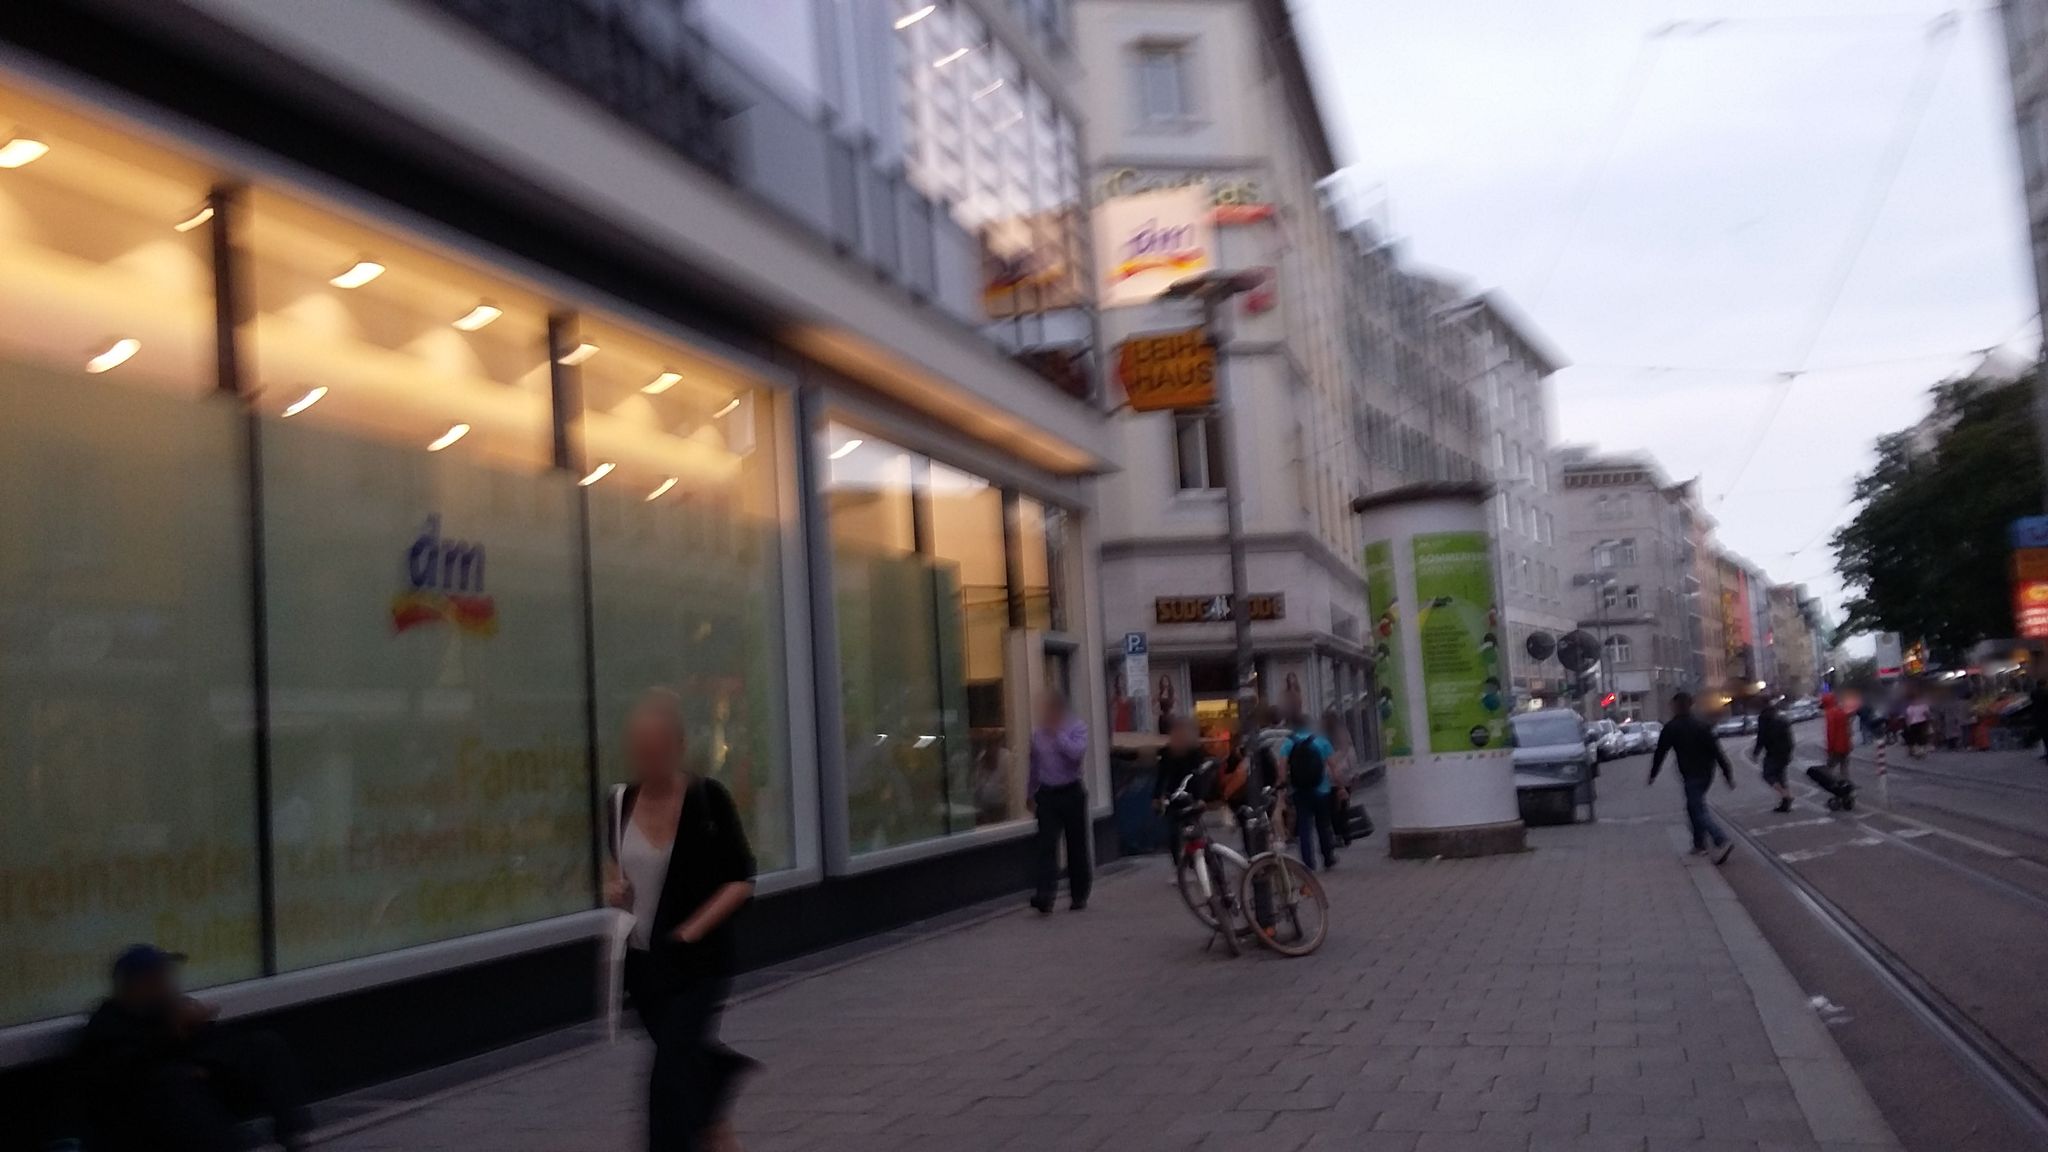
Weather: clear
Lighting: dusk/dawn
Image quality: good
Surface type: walking surface
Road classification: footway
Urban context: urban centre
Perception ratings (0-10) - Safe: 1.39, Lively: 7.39, Beautiful: 4.16, Boring: 2.27, Depressing: 6.77, Wealthy: 3.52